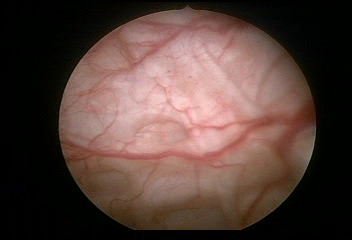
Modality: WLC
Class: Normal mucosa
Bladder cancer association: No